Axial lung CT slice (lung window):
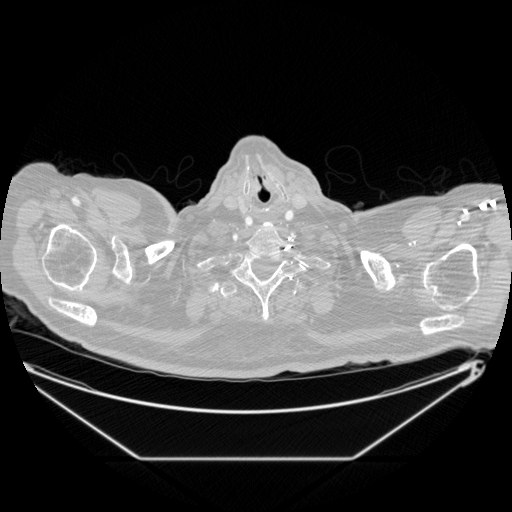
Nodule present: no